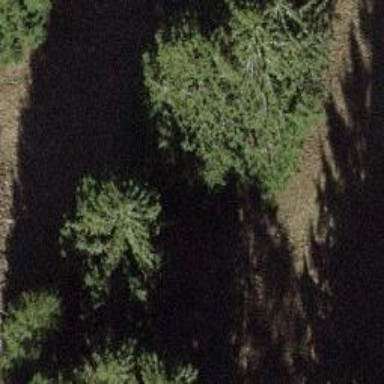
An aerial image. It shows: Single tag "natural: tree."